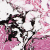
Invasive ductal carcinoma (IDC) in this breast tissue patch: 0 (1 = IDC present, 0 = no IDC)